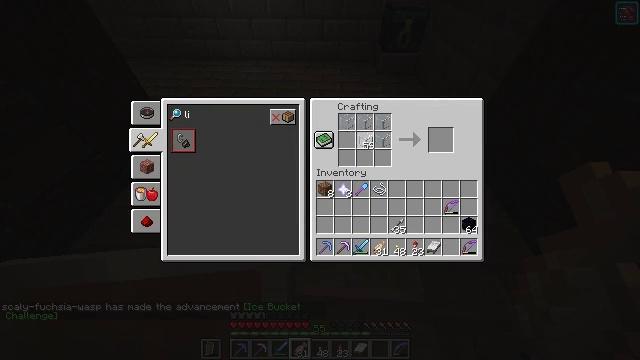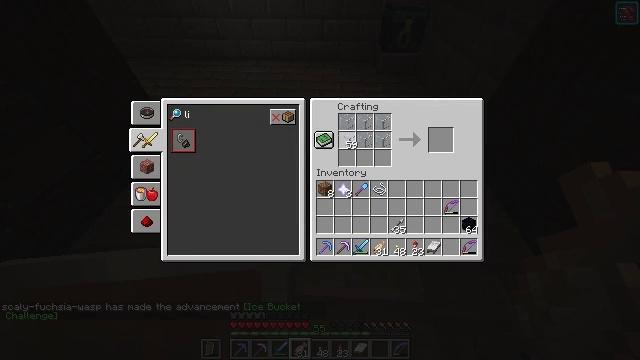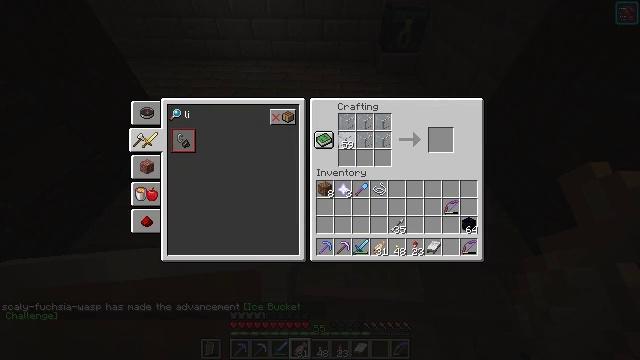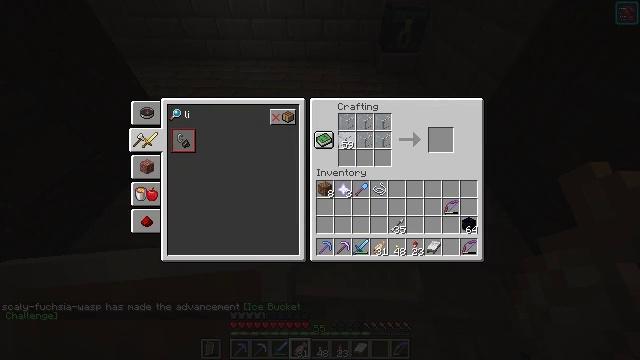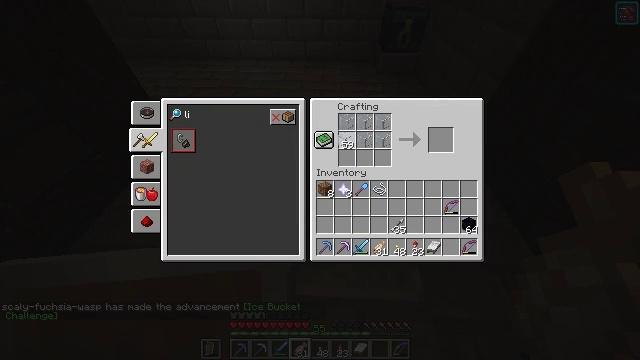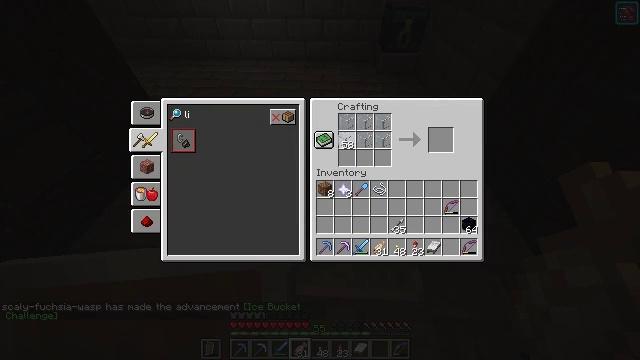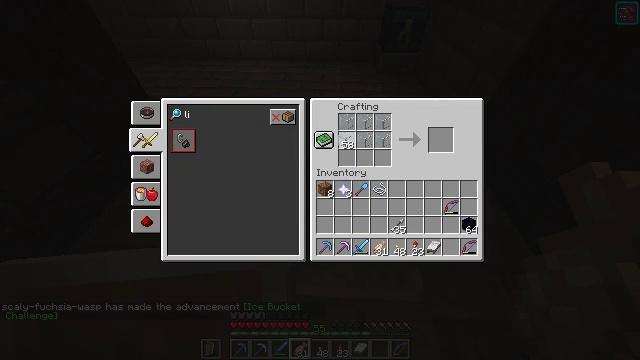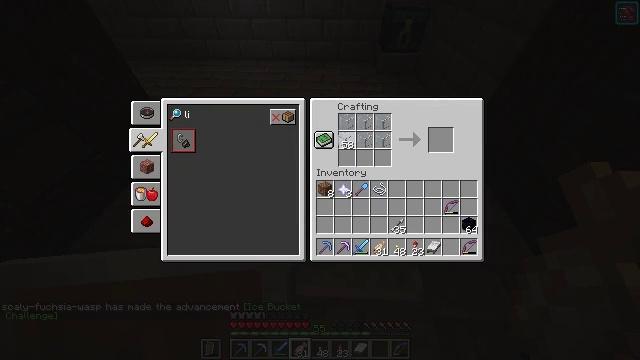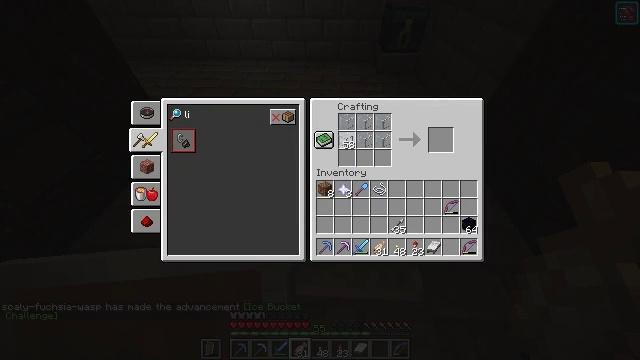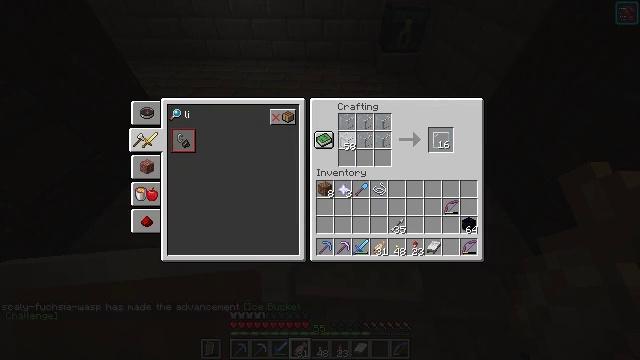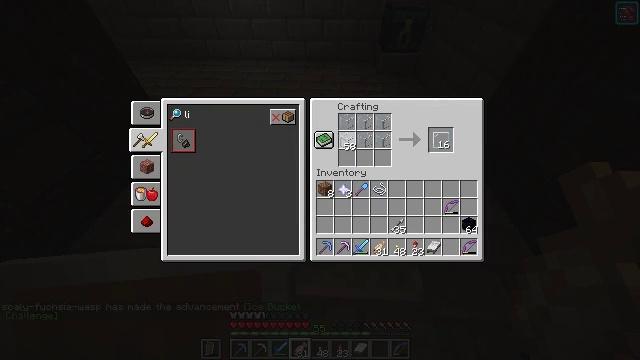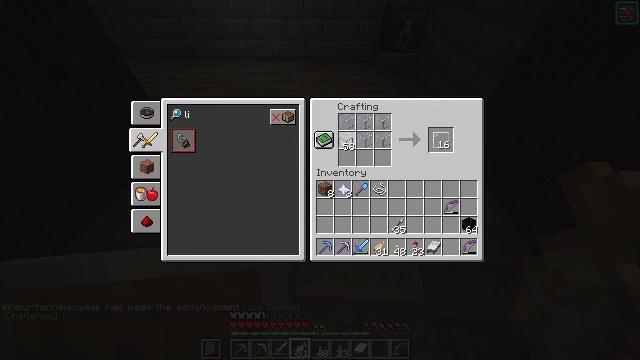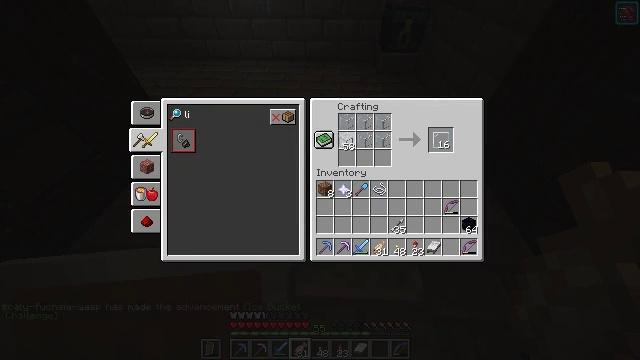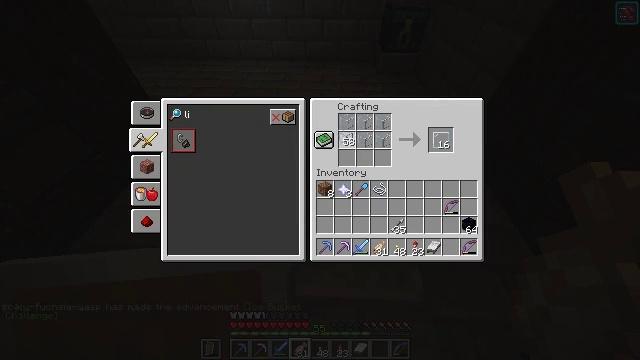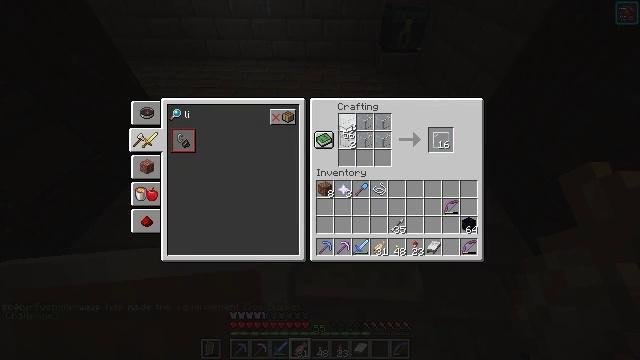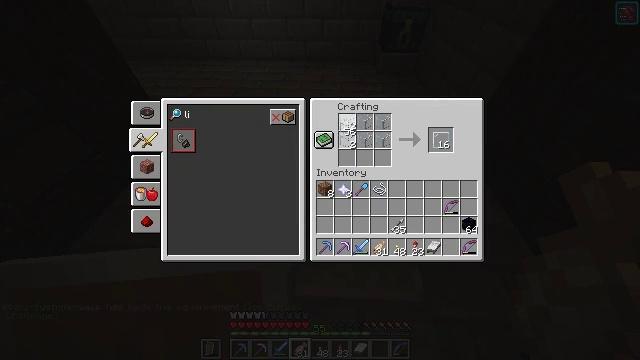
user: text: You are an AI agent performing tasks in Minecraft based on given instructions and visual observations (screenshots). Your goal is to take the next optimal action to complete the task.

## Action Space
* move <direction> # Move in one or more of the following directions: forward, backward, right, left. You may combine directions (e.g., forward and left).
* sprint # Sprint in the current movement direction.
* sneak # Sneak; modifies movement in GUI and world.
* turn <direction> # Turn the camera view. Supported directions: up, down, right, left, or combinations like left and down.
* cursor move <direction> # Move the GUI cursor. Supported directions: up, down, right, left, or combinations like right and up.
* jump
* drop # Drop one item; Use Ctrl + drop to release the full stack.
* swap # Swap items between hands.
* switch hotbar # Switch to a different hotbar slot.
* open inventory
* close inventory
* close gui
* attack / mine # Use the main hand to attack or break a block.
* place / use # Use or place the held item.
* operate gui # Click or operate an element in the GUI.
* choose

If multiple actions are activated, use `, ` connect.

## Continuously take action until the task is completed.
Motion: motion action
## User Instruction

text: Open the crafting table to craft a beacon.
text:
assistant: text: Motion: cursor move left
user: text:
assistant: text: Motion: no_op
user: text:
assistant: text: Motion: choose
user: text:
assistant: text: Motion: choose
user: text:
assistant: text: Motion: no_op
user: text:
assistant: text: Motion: no_op
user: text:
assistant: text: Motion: no_op
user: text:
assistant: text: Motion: no_op
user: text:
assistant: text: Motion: no_op
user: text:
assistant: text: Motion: no_op
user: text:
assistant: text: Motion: no_op
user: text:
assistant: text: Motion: choose
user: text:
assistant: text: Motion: choose
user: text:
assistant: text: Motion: cursor move up, choose
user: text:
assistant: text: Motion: choose
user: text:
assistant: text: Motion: choose
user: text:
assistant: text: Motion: choose
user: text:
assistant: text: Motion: cursor move right, choose
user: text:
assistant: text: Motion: cursor move right, choose
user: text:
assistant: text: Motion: choose
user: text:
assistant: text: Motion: choose
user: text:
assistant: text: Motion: choose
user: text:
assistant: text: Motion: choose
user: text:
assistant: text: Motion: choose
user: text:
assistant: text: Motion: choose
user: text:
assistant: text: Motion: choose
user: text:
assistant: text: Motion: choose
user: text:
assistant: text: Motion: choose
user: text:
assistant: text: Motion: no_op
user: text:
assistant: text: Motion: no_op